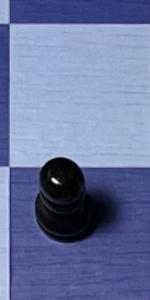
Label: Pawn_Black